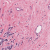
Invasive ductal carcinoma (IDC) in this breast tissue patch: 1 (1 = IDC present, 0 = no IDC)